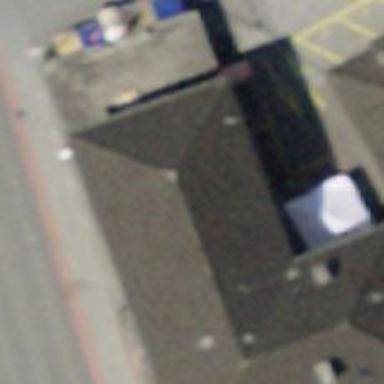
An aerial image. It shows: Restaurant.